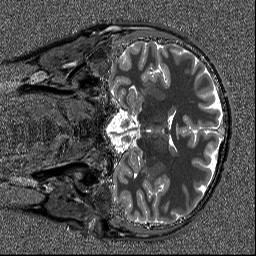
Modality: T1map
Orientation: coronal
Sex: male